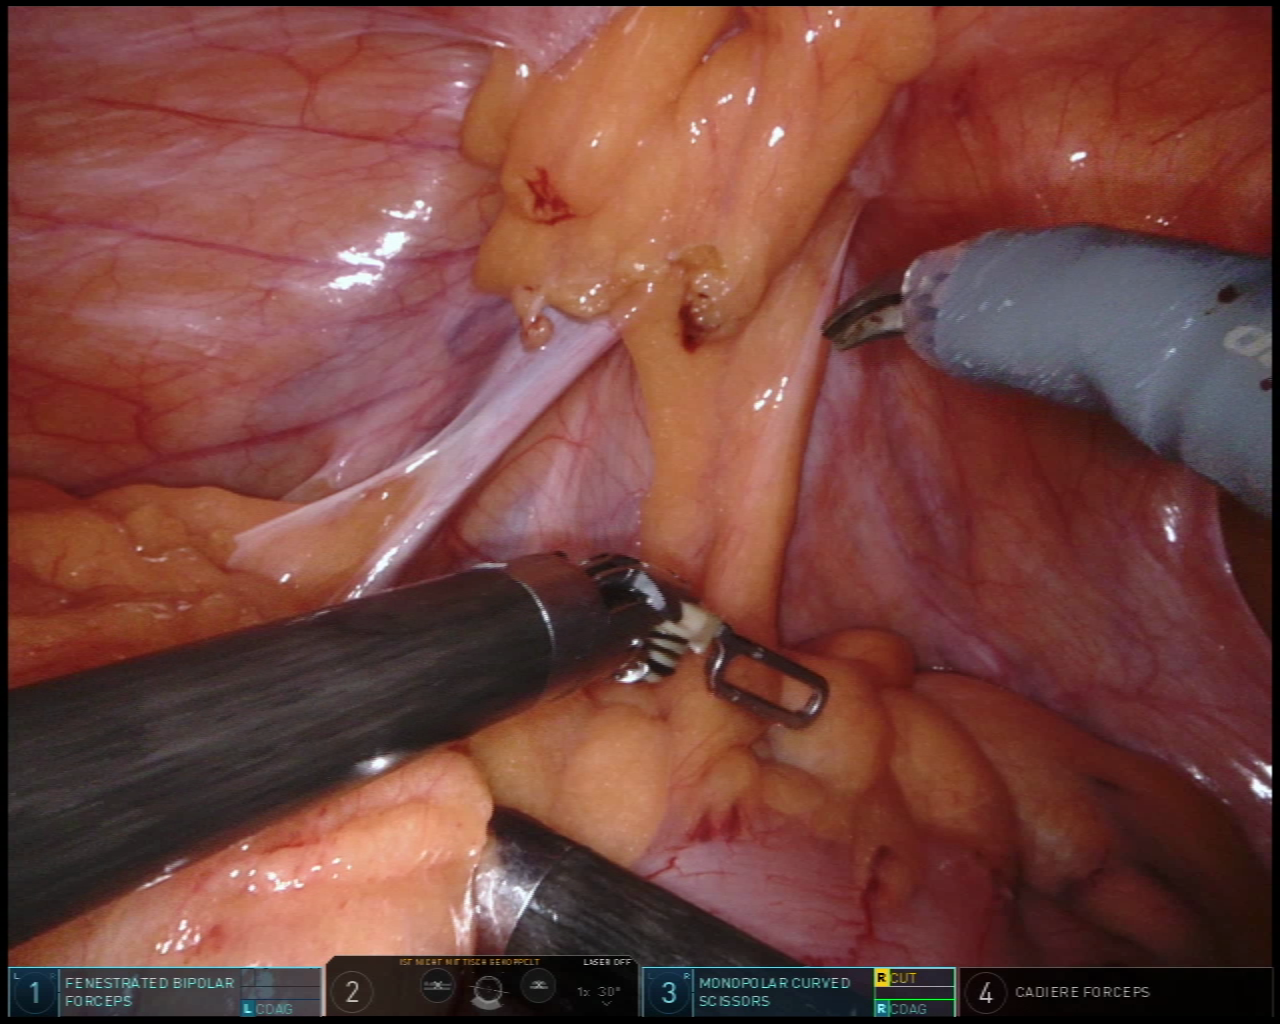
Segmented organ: abdominal_wall
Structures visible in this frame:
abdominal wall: yes
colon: yes
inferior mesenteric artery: no
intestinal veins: no
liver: no
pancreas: no
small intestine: no
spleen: no
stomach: no
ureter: no
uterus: no
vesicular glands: no